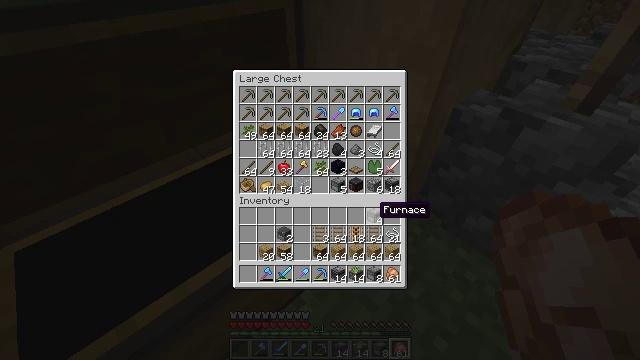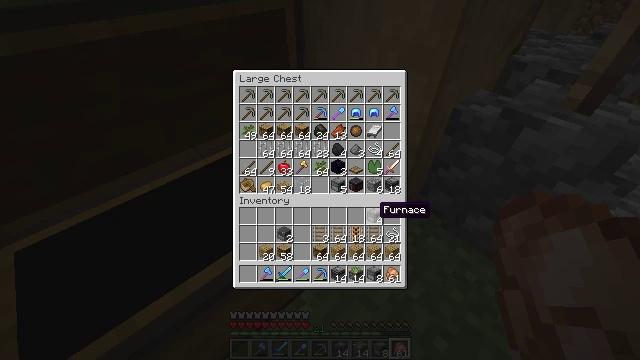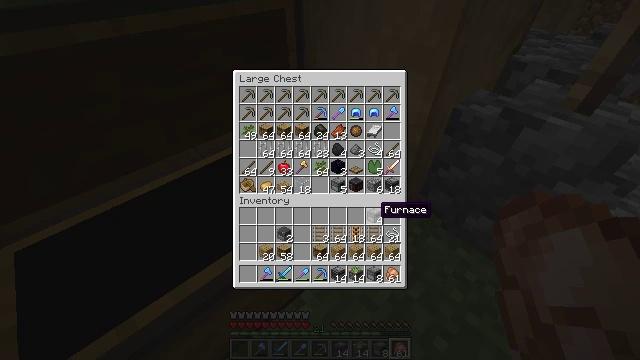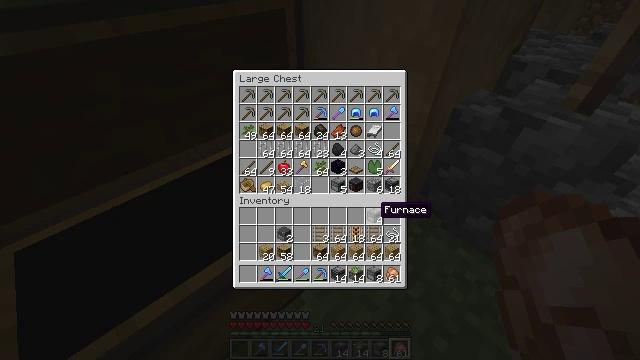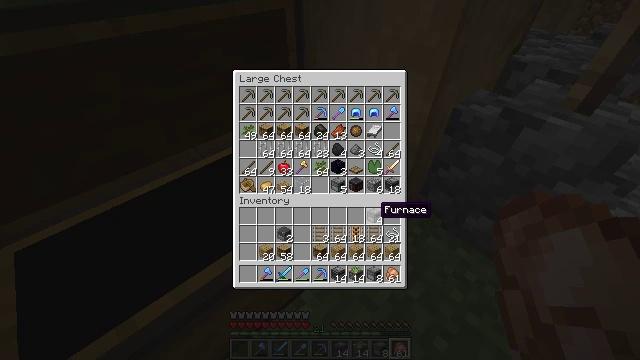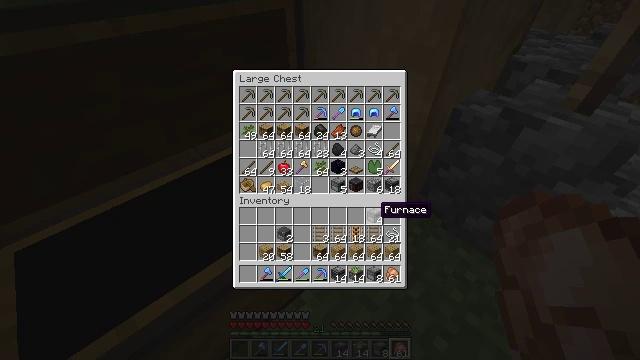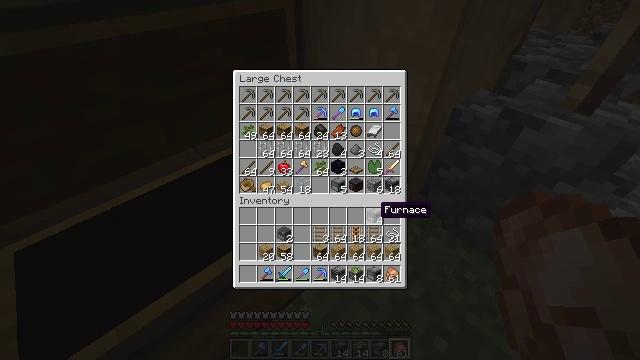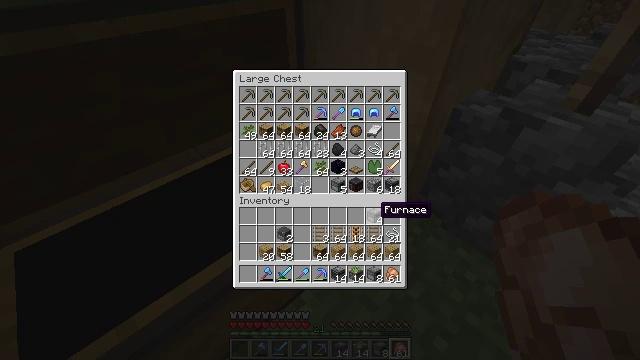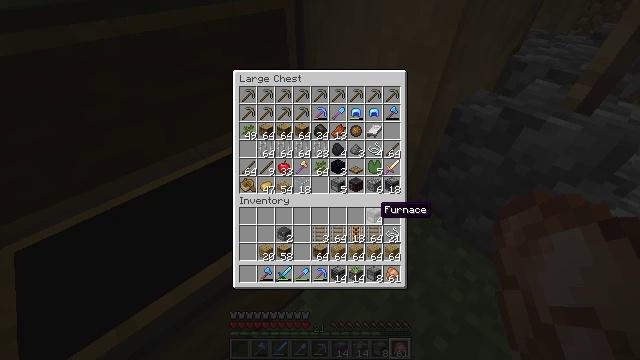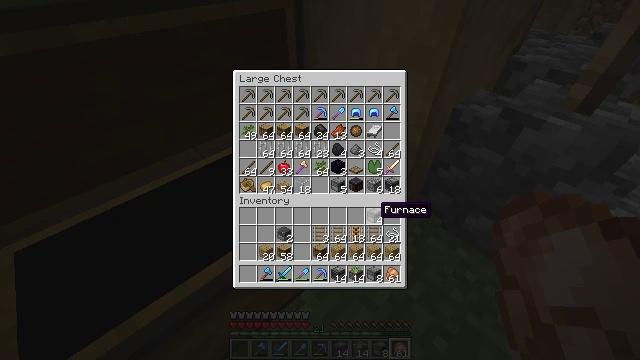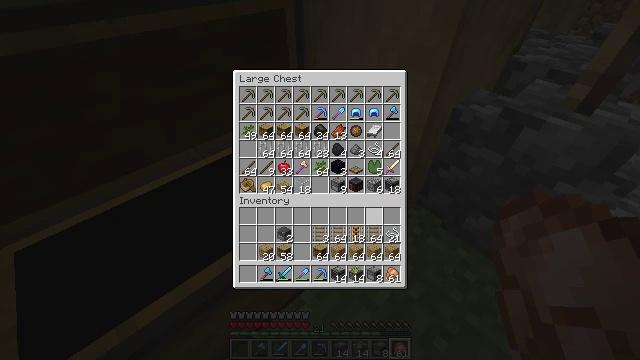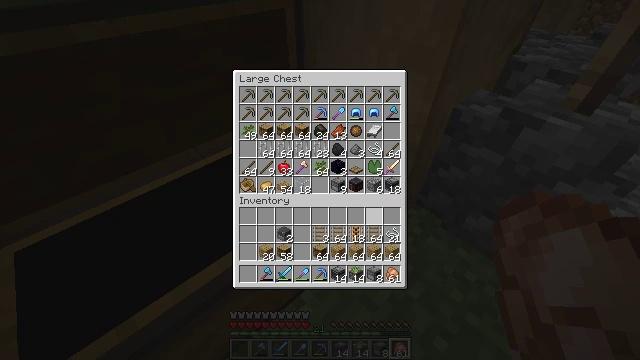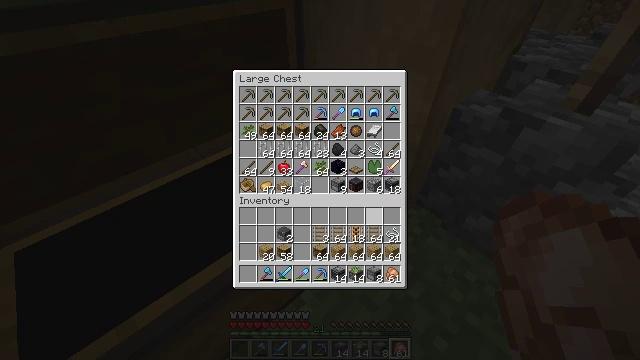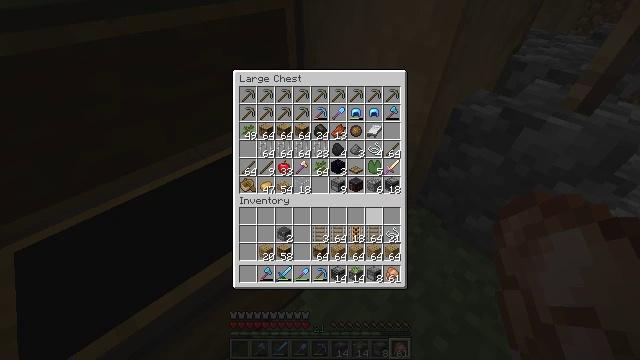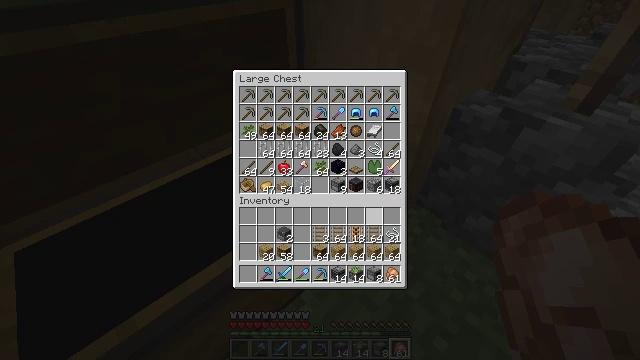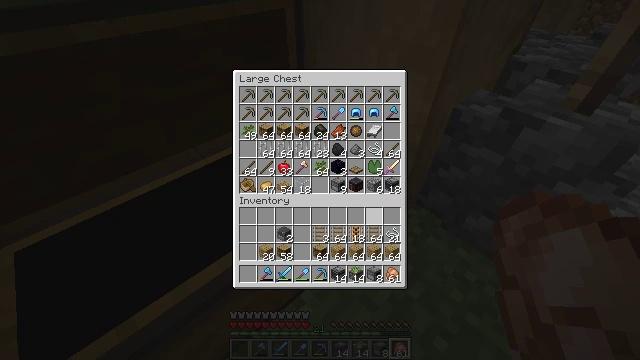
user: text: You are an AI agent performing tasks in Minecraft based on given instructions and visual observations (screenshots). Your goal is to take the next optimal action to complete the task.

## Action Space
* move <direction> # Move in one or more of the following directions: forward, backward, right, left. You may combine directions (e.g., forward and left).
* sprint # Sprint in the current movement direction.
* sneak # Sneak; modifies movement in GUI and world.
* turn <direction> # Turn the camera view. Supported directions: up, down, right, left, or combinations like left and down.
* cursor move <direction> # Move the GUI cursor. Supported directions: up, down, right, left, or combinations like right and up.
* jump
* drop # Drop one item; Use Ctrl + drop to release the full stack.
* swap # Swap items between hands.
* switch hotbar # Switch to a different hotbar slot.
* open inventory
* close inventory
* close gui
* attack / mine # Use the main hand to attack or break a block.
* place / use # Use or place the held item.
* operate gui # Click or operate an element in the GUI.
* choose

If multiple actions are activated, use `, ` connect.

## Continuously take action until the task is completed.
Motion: motion action
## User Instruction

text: Drop a furnace.
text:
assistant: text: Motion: no_op
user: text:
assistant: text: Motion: no_op
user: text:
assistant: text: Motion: no_op
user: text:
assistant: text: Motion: no_op
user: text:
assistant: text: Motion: sneak
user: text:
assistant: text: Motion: sneak
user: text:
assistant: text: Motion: sneak
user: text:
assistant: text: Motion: sneak
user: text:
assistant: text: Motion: sneak
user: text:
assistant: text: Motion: sneak, operate gui
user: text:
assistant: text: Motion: sneak, operate gui
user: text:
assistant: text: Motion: sneak, operate gui
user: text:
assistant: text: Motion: sneak
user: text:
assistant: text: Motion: sneak
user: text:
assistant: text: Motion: sneak
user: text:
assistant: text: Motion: sneak
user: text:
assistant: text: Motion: sneak
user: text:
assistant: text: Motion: sneak
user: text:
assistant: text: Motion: sneak
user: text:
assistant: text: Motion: sneak
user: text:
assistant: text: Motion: sneak
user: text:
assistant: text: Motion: sneak
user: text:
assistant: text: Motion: sneak
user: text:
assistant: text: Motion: sneak
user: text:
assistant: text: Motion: sneak
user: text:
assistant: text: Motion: sneak
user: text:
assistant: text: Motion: sneak
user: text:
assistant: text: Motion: sneak
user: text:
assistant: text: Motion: sneak
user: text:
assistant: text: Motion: sneak